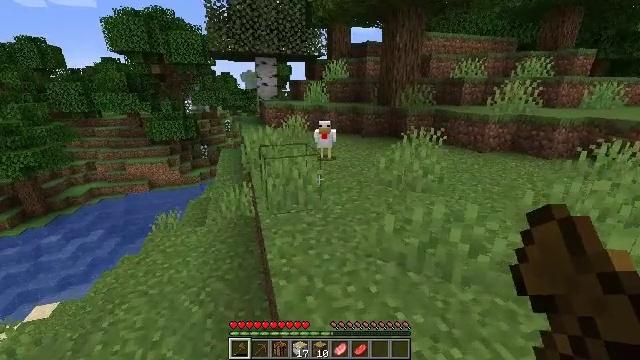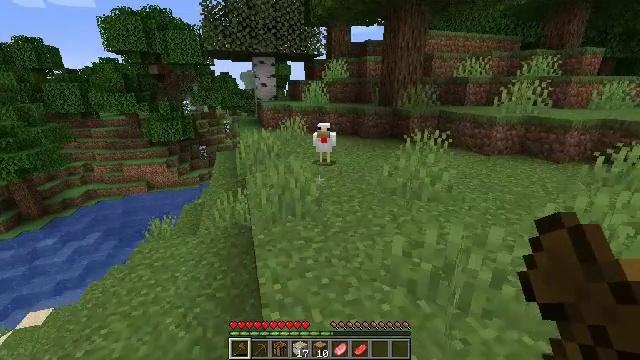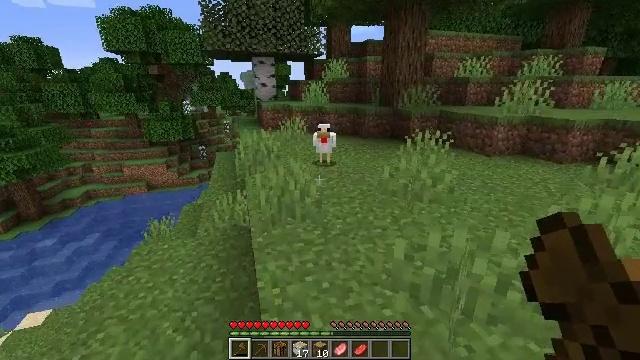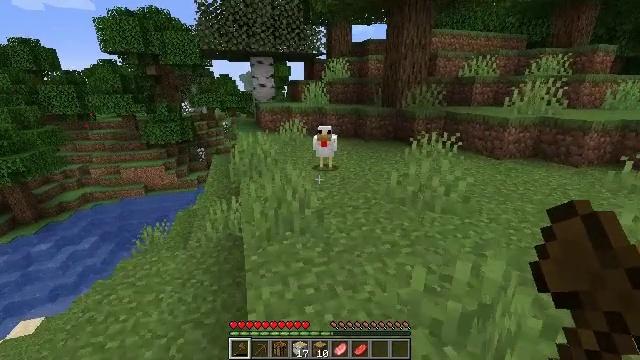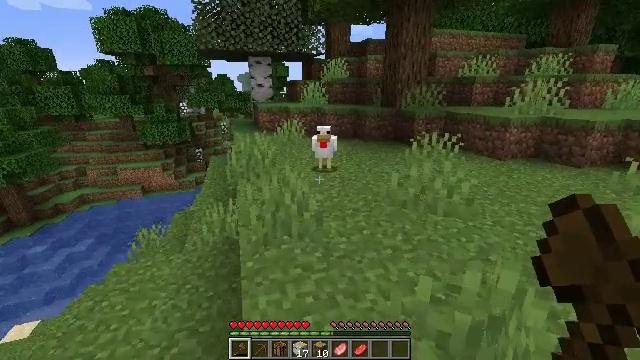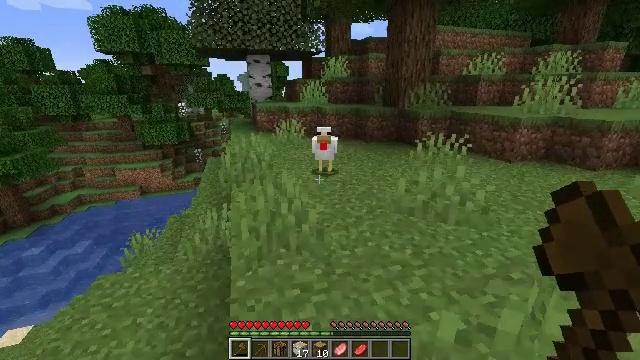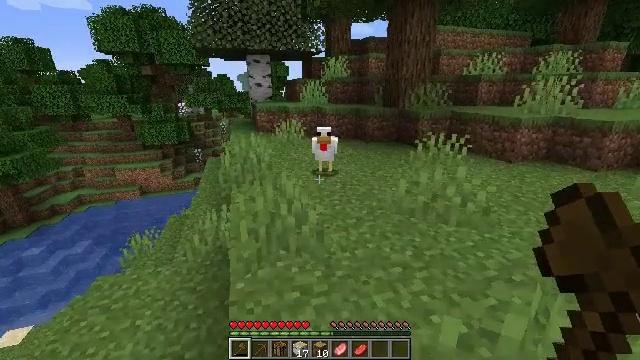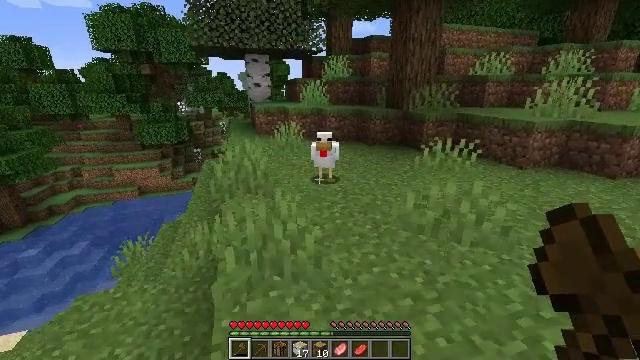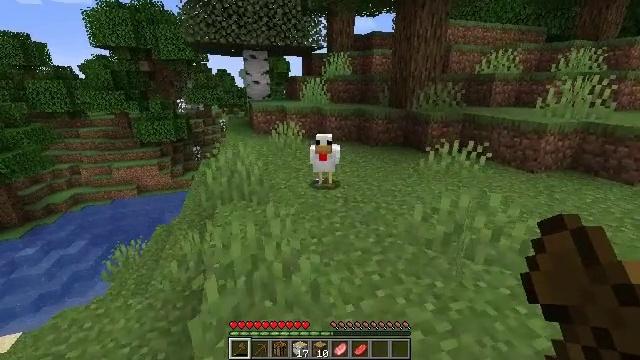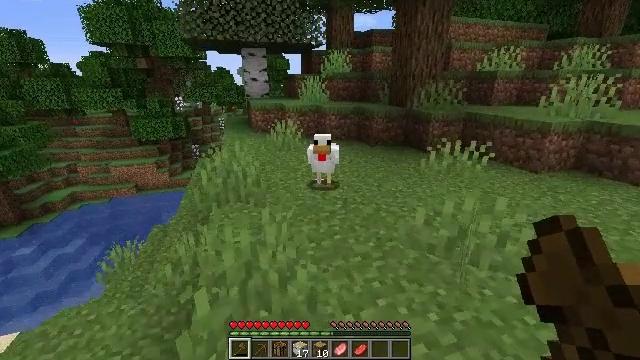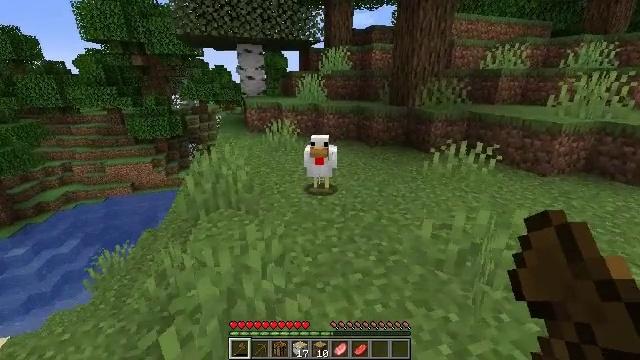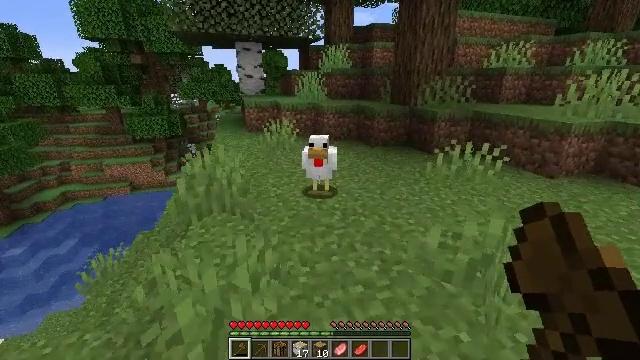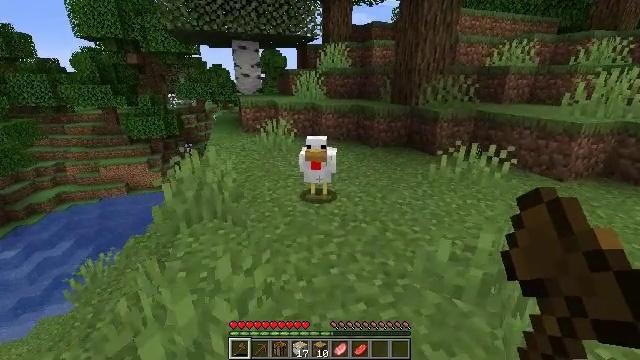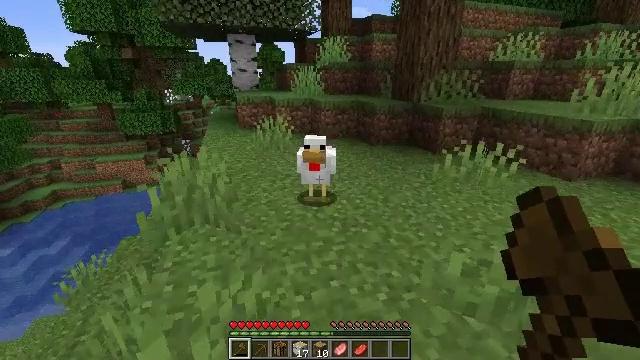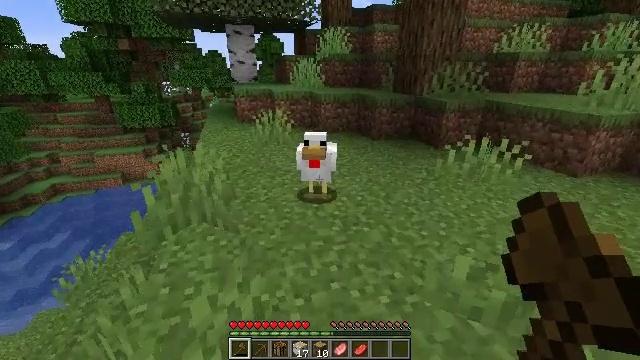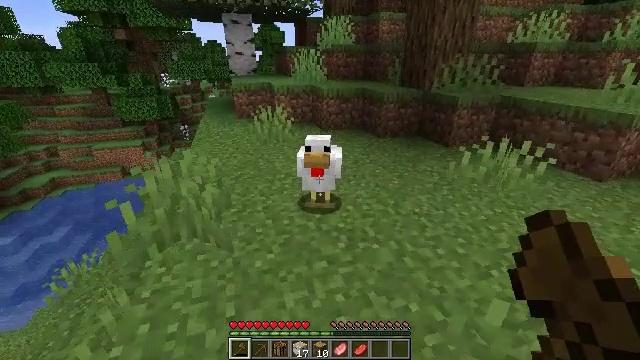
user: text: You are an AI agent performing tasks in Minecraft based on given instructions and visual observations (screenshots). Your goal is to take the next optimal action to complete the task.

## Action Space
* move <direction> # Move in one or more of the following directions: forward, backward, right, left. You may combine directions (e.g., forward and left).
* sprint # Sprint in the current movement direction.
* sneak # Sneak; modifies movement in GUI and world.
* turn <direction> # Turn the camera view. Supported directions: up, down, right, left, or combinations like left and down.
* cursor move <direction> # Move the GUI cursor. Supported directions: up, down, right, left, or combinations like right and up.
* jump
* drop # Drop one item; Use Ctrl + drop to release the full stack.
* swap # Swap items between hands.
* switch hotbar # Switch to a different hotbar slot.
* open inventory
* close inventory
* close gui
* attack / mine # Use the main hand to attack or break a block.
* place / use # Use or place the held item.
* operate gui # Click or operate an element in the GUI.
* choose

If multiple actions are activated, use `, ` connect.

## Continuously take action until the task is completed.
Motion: motion action
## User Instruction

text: Kill the chicken.
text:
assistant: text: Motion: move forward
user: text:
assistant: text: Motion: move forward
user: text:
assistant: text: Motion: move forward
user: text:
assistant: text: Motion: move forward
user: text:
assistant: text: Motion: move forward
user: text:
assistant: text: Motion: move forward
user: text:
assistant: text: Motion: move forward
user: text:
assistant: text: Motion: move forward
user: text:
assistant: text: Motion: move forward
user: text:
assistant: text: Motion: move forward
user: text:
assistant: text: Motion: move forward
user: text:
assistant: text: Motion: move forward
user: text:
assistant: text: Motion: move forward
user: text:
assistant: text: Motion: move forward, turn down
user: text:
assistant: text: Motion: move forward, turn down
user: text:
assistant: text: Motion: move forward, turn down
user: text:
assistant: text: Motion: move forward
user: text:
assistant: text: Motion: move forward, turn down
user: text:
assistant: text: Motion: turn down
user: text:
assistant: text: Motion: turn down
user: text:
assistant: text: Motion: no_op
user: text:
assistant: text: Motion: no_op
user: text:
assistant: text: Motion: no_op
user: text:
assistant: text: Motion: no_op
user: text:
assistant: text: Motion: attack / mine
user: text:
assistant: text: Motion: attack / mine
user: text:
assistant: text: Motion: attack / mine
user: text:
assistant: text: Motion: no_op
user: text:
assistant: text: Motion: no_op
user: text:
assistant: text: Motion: no_op